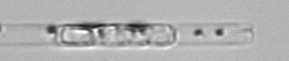
Label: Guinardia_delicatula_TAG_internal_parasite